Here is the time-frequency representation (spectrogram) of a rolling-element bearing's vibration measurement. Classify the bearing condition as one of: normal, inner_race, outer_race, ball.
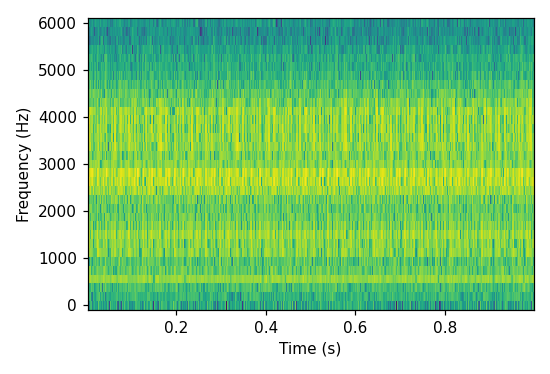
Answer: inner_race